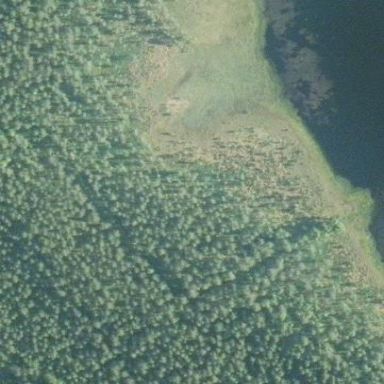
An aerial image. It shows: Bog wetland area.